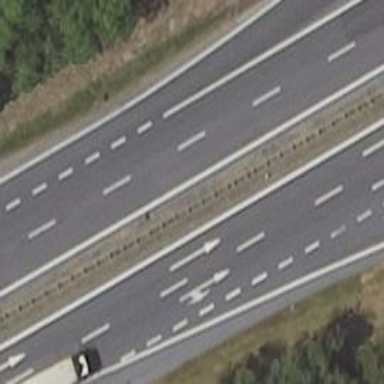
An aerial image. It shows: Asphalt road designated as trunk highway.